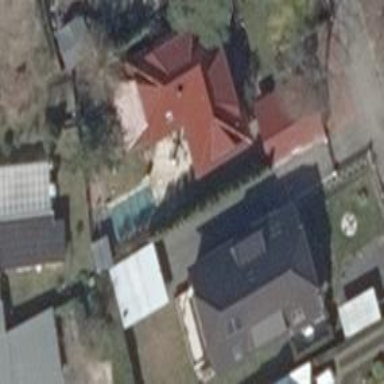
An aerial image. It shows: Detached building with hipped roof.